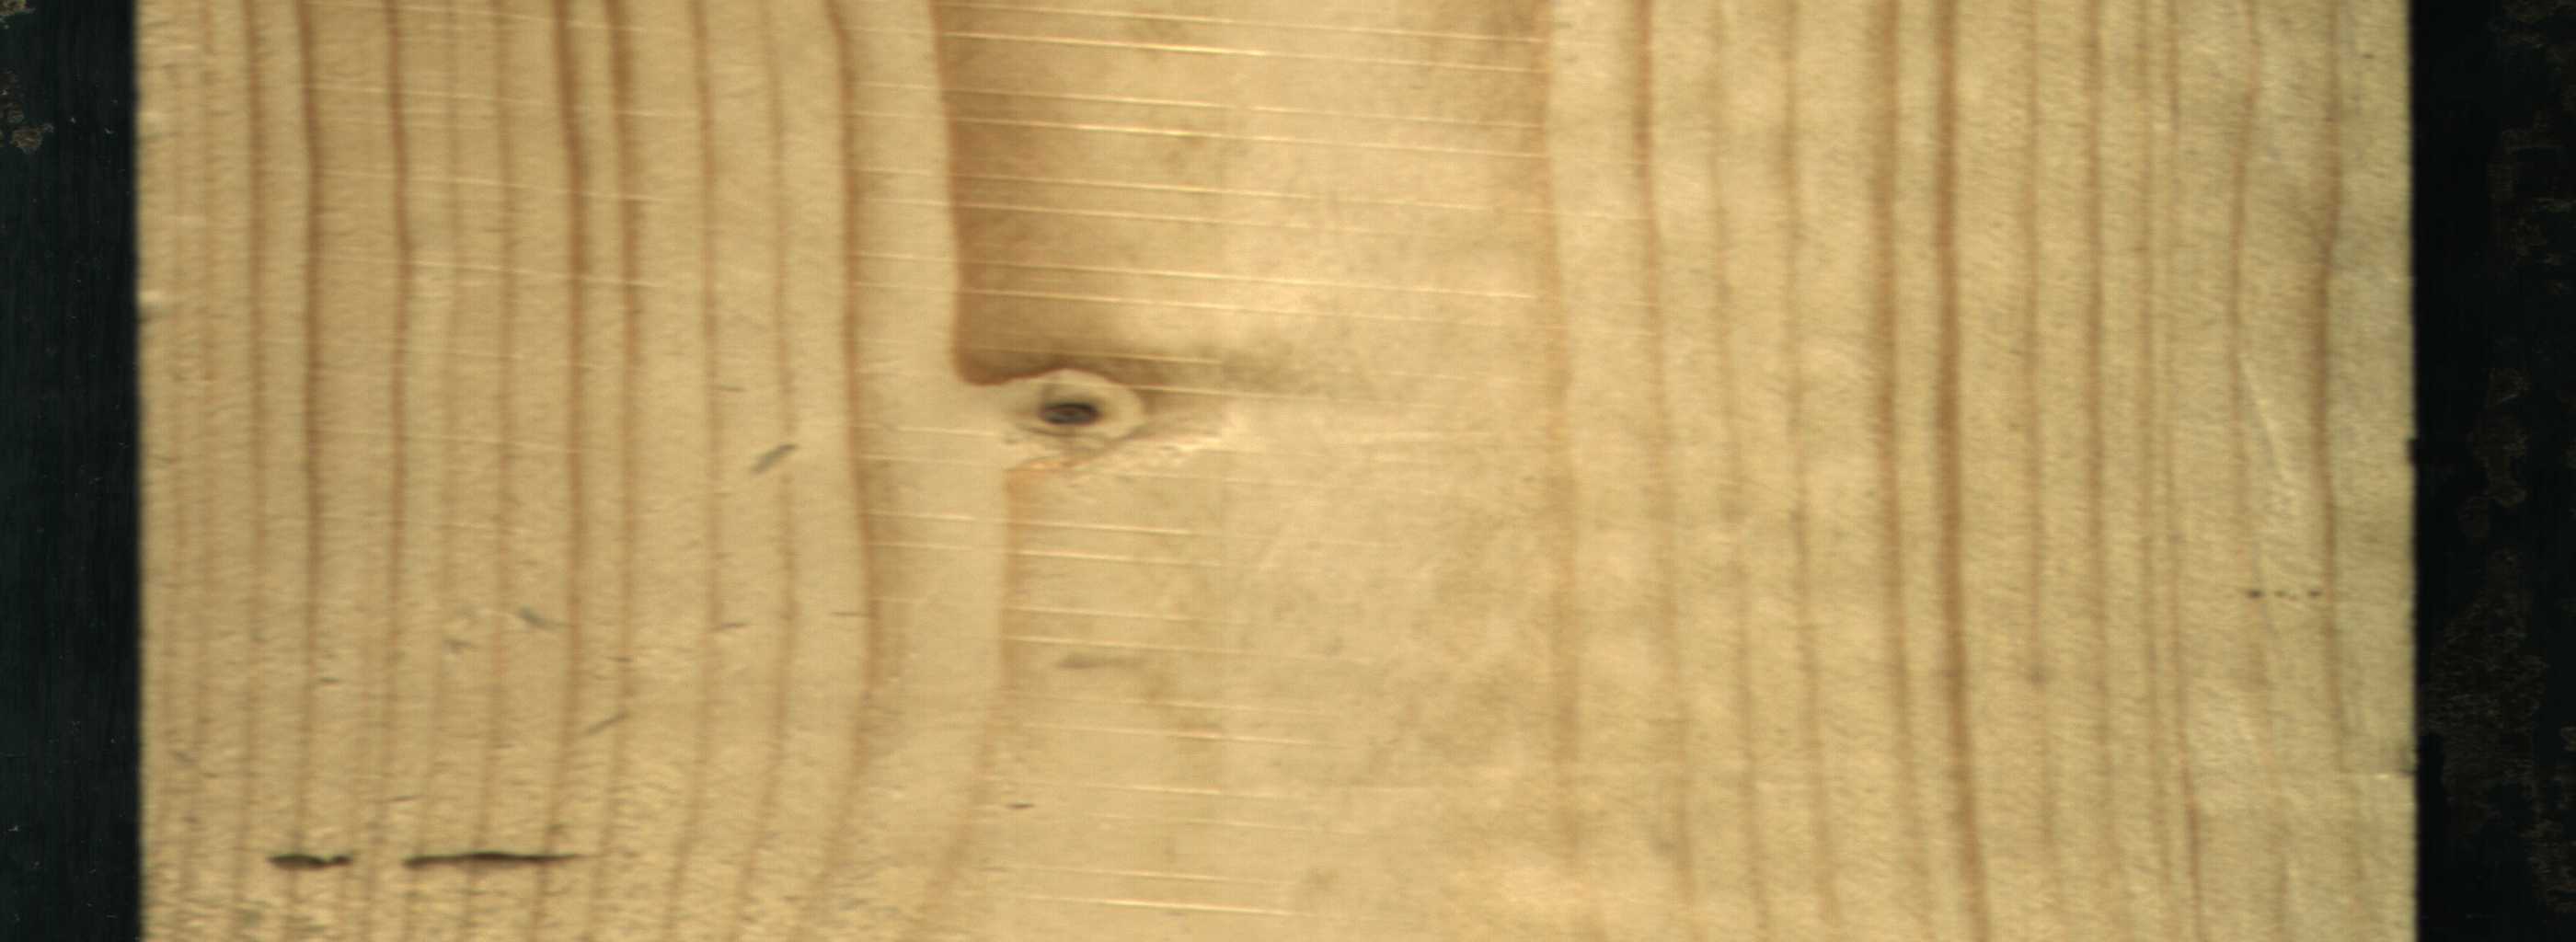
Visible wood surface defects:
Live_Knot